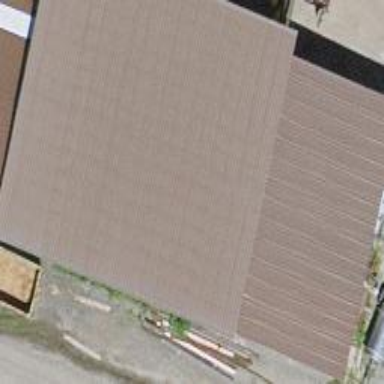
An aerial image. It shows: View of roof of building.